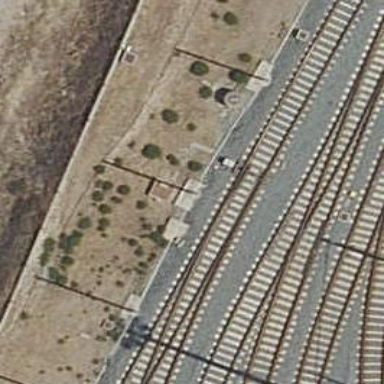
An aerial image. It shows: Railway switch.